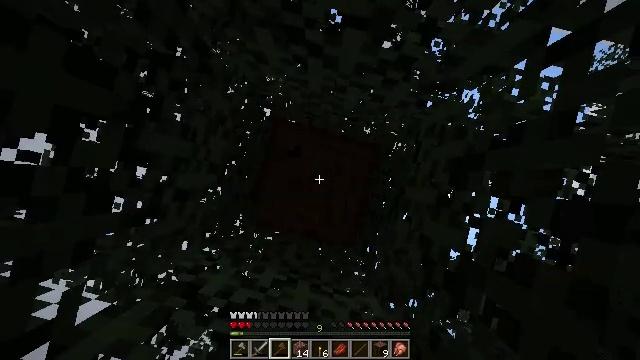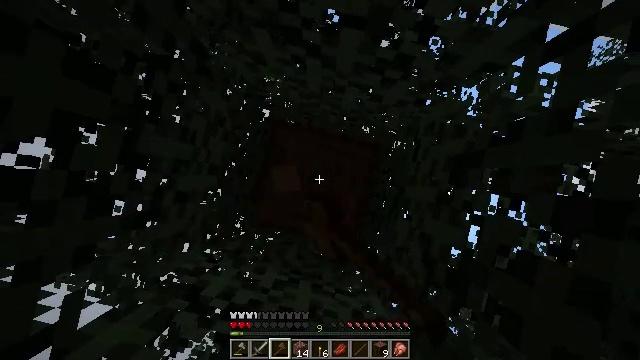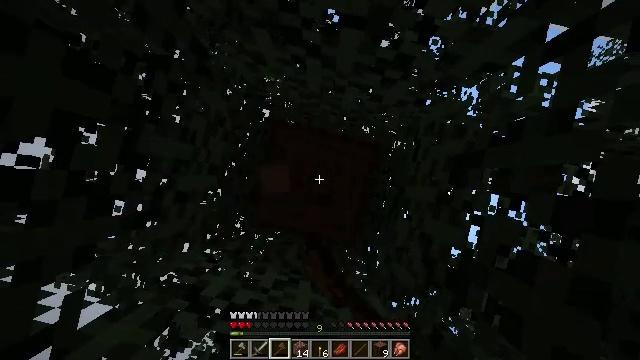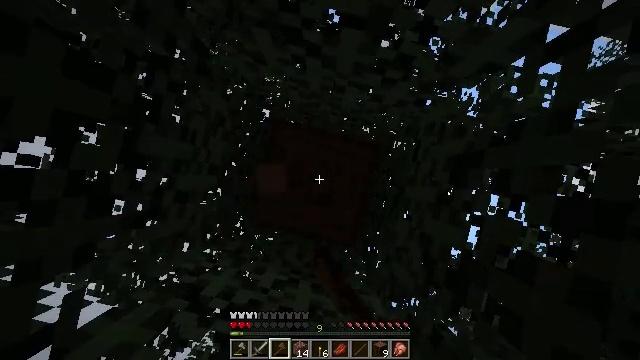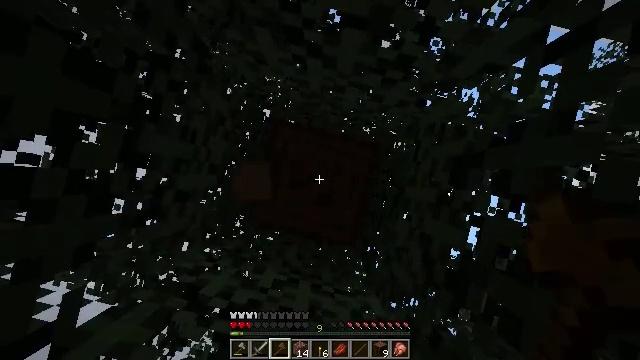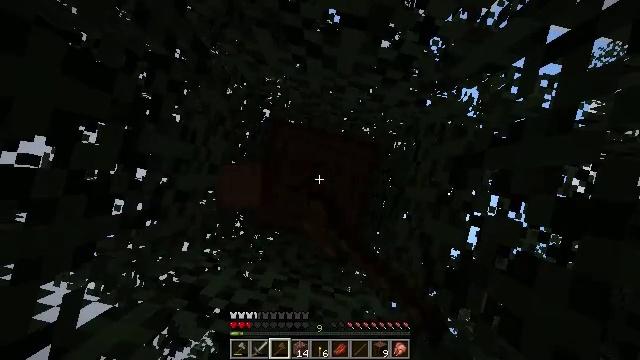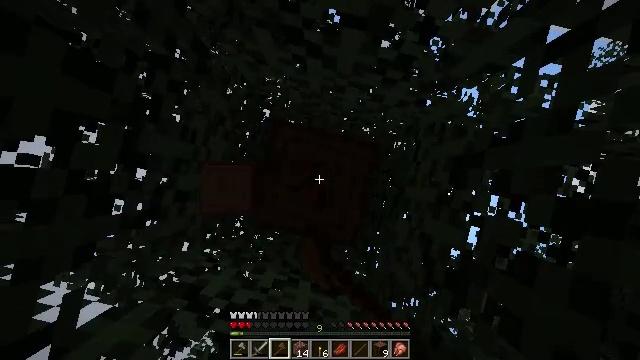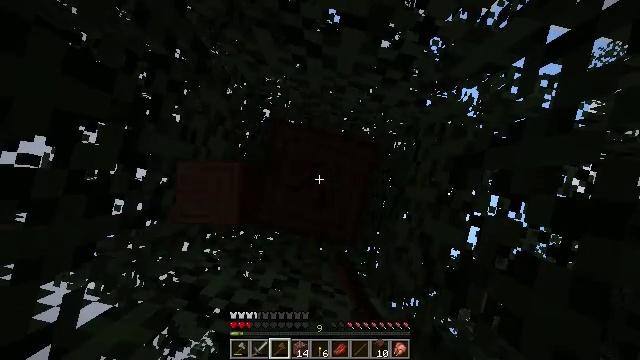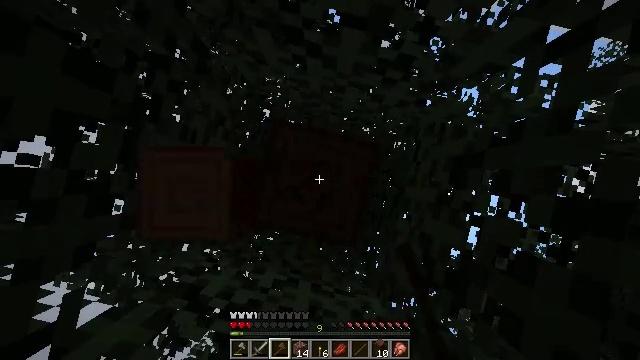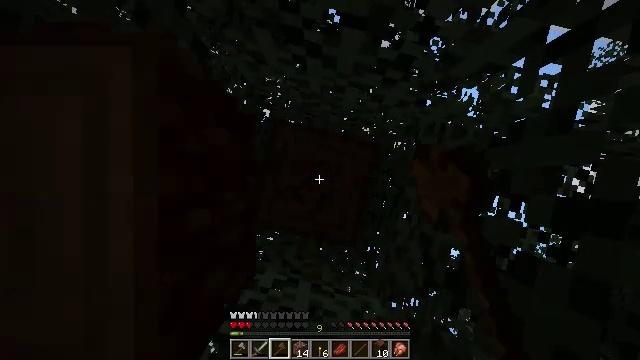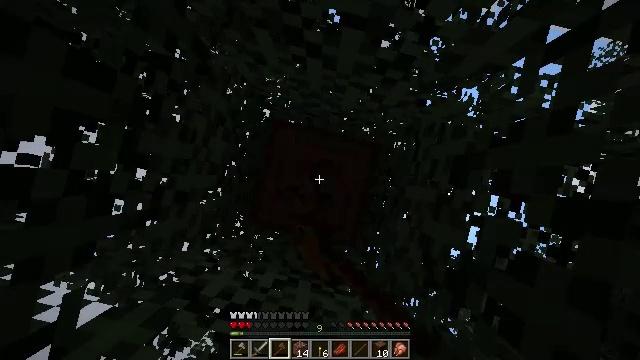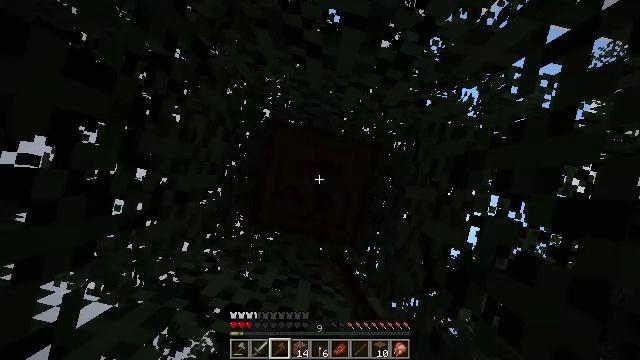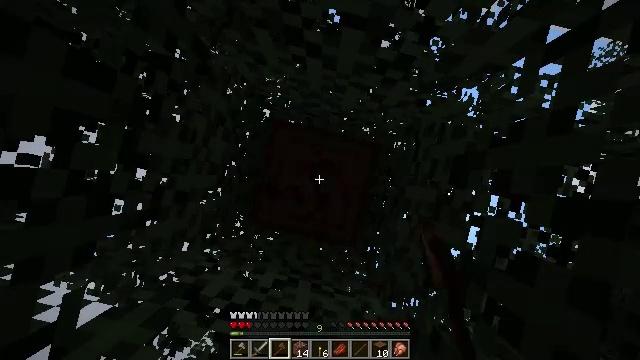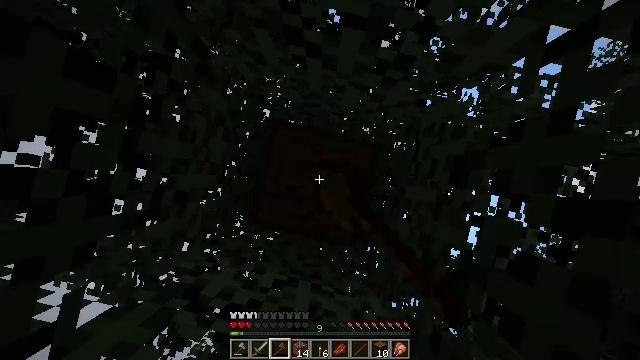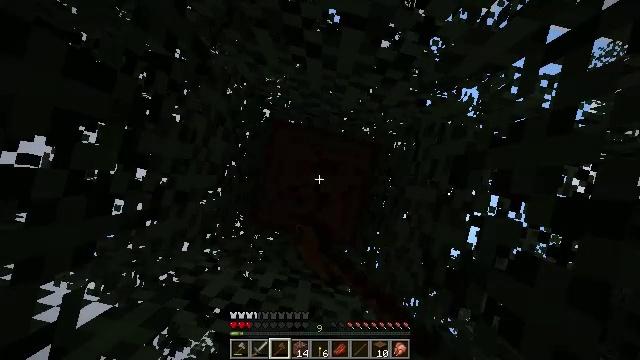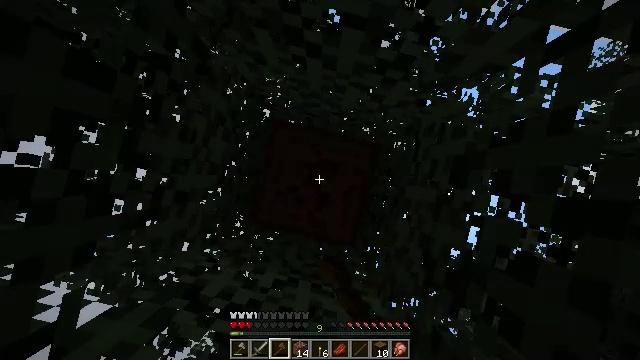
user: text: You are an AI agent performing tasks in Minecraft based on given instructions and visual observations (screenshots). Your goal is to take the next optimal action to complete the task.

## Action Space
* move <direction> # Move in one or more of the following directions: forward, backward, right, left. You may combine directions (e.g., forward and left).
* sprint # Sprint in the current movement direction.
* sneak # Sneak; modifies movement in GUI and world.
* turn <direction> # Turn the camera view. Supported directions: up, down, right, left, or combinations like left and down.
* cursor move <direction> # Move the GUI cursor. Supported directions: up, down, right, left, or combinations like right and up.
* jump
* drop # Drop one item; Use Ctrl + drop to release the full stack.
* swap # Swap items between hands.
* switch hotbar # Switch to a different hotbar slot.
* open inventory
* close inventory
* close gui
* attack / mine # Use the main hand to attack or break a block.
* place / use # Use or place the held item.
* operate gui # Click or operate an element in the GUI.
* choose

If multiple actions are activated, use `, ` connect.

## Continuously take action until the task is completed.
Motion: motion action
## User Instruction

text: Collect spruce log for building materials.
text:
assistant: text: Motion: attack / mine
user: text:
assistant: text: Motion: attack / mine
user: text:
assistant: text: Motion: attack / mine
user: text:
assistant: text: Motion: attack / mine
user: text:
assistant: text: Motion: turn up, attack / mine
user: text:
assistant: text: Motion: attack / mine
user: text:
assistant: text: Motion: attack / mine
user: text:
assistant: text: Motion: attack / mine
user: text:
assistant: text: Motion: attack / mine
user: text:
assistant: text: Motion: attack / mine
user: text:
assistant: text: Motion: attack / mine
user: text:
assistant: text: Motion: attack / mine
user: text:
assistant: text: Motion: attack / mine
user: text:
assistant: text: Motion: attack / mine
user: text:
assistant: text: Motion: attack / mine
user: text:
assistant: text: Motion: attack / mine
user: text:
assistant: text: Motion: attack / mine
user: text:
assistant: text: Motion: turn up, attack / mine
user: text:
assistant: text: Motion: attack / mine
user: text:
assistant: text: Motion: attack / mine
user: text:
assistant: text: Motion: attack / mine
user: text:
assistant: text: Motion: attack / mine
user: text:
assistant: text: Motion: attack / mine
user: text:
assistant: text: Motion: attack / mine
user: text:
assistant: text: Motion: attack / mine
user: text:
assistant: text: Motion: attack / mine
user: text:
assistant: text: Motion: attack / mine
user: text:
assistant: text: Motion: attack / mine
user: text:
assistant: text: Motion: attack / mine
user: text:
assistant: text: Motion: attack / mine